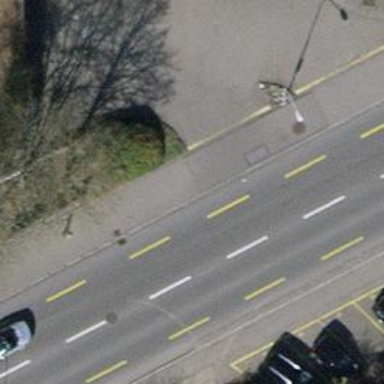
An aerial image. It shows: Parking aisle designated as service road.